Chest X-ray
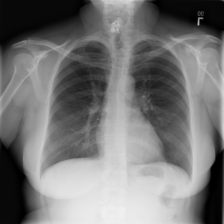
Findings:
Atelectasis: negative
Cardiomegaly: negative
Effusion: negative
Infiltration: positive
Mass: negative
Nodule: negative
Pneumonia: negative
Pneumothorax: negative
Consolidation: negative
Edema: negative
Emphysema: negative
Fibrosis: negative
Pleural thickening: negative
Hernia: negative